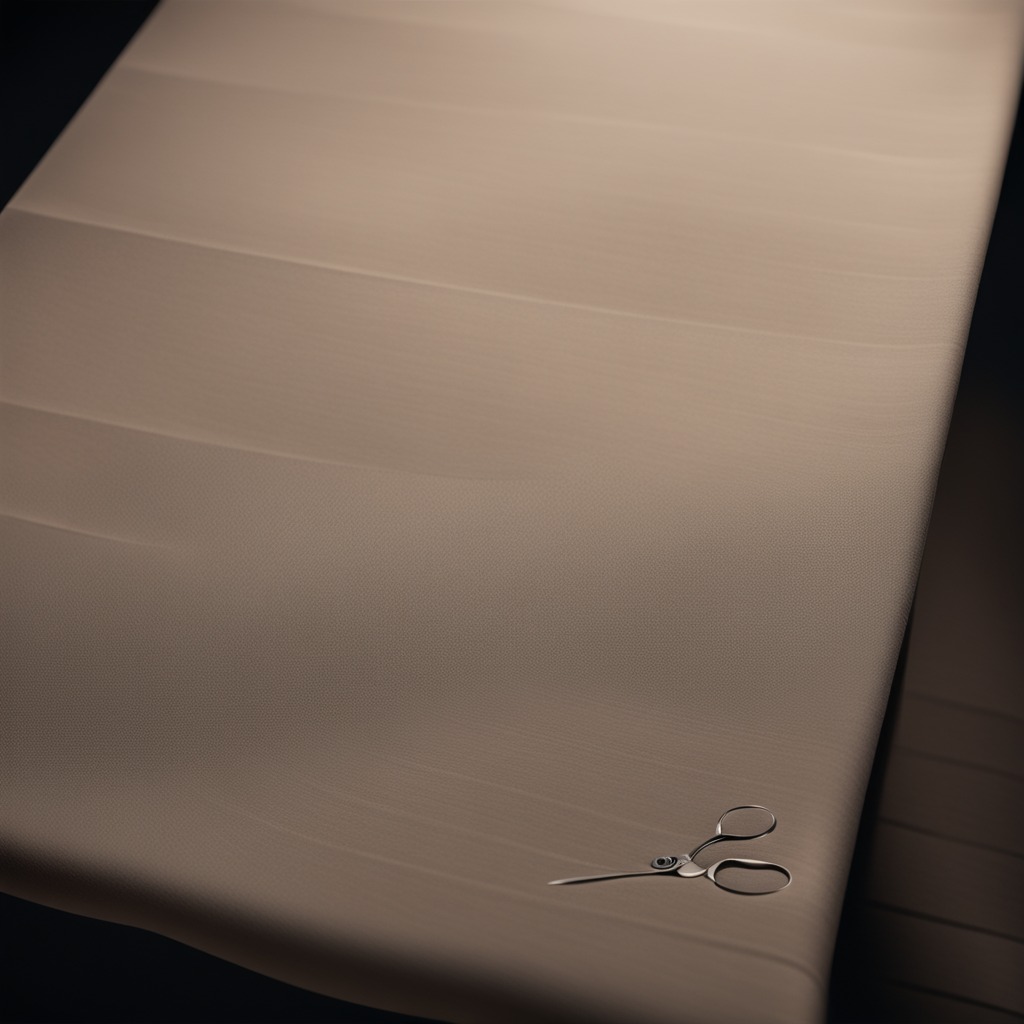
A scissor lies on the wooden table.